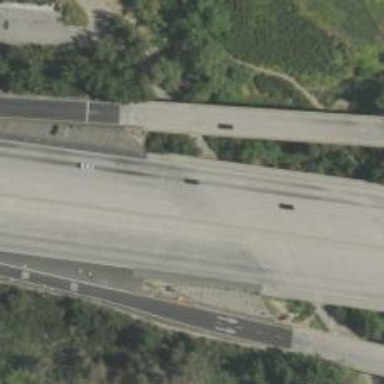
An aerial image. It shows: Motorway bridge.